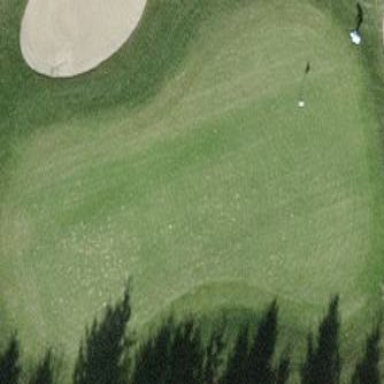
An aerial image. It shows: Golf green.